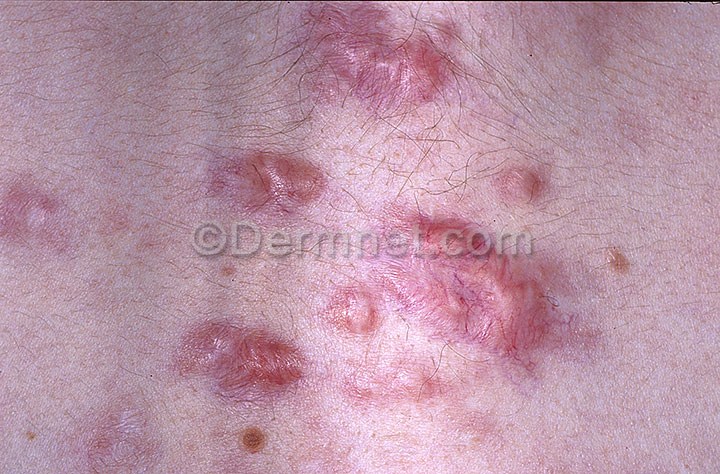
Disease: Seborrheic Keratoses and other Benign Tumors